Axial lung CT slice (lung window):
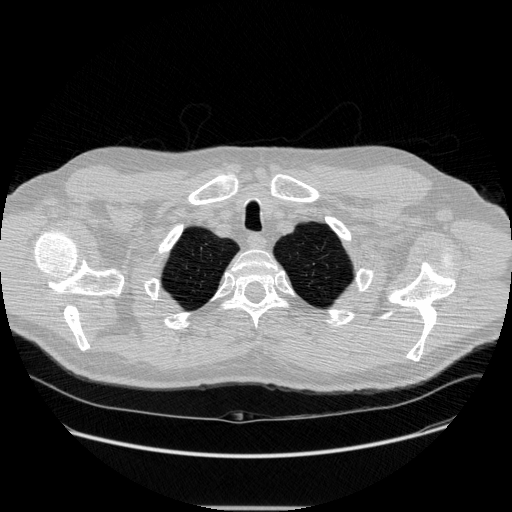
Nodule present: no